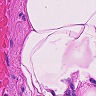
Metastatic tissue present: no